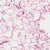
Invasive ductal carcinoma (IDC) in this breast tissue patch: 0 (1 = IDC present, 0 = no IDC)